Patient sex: M
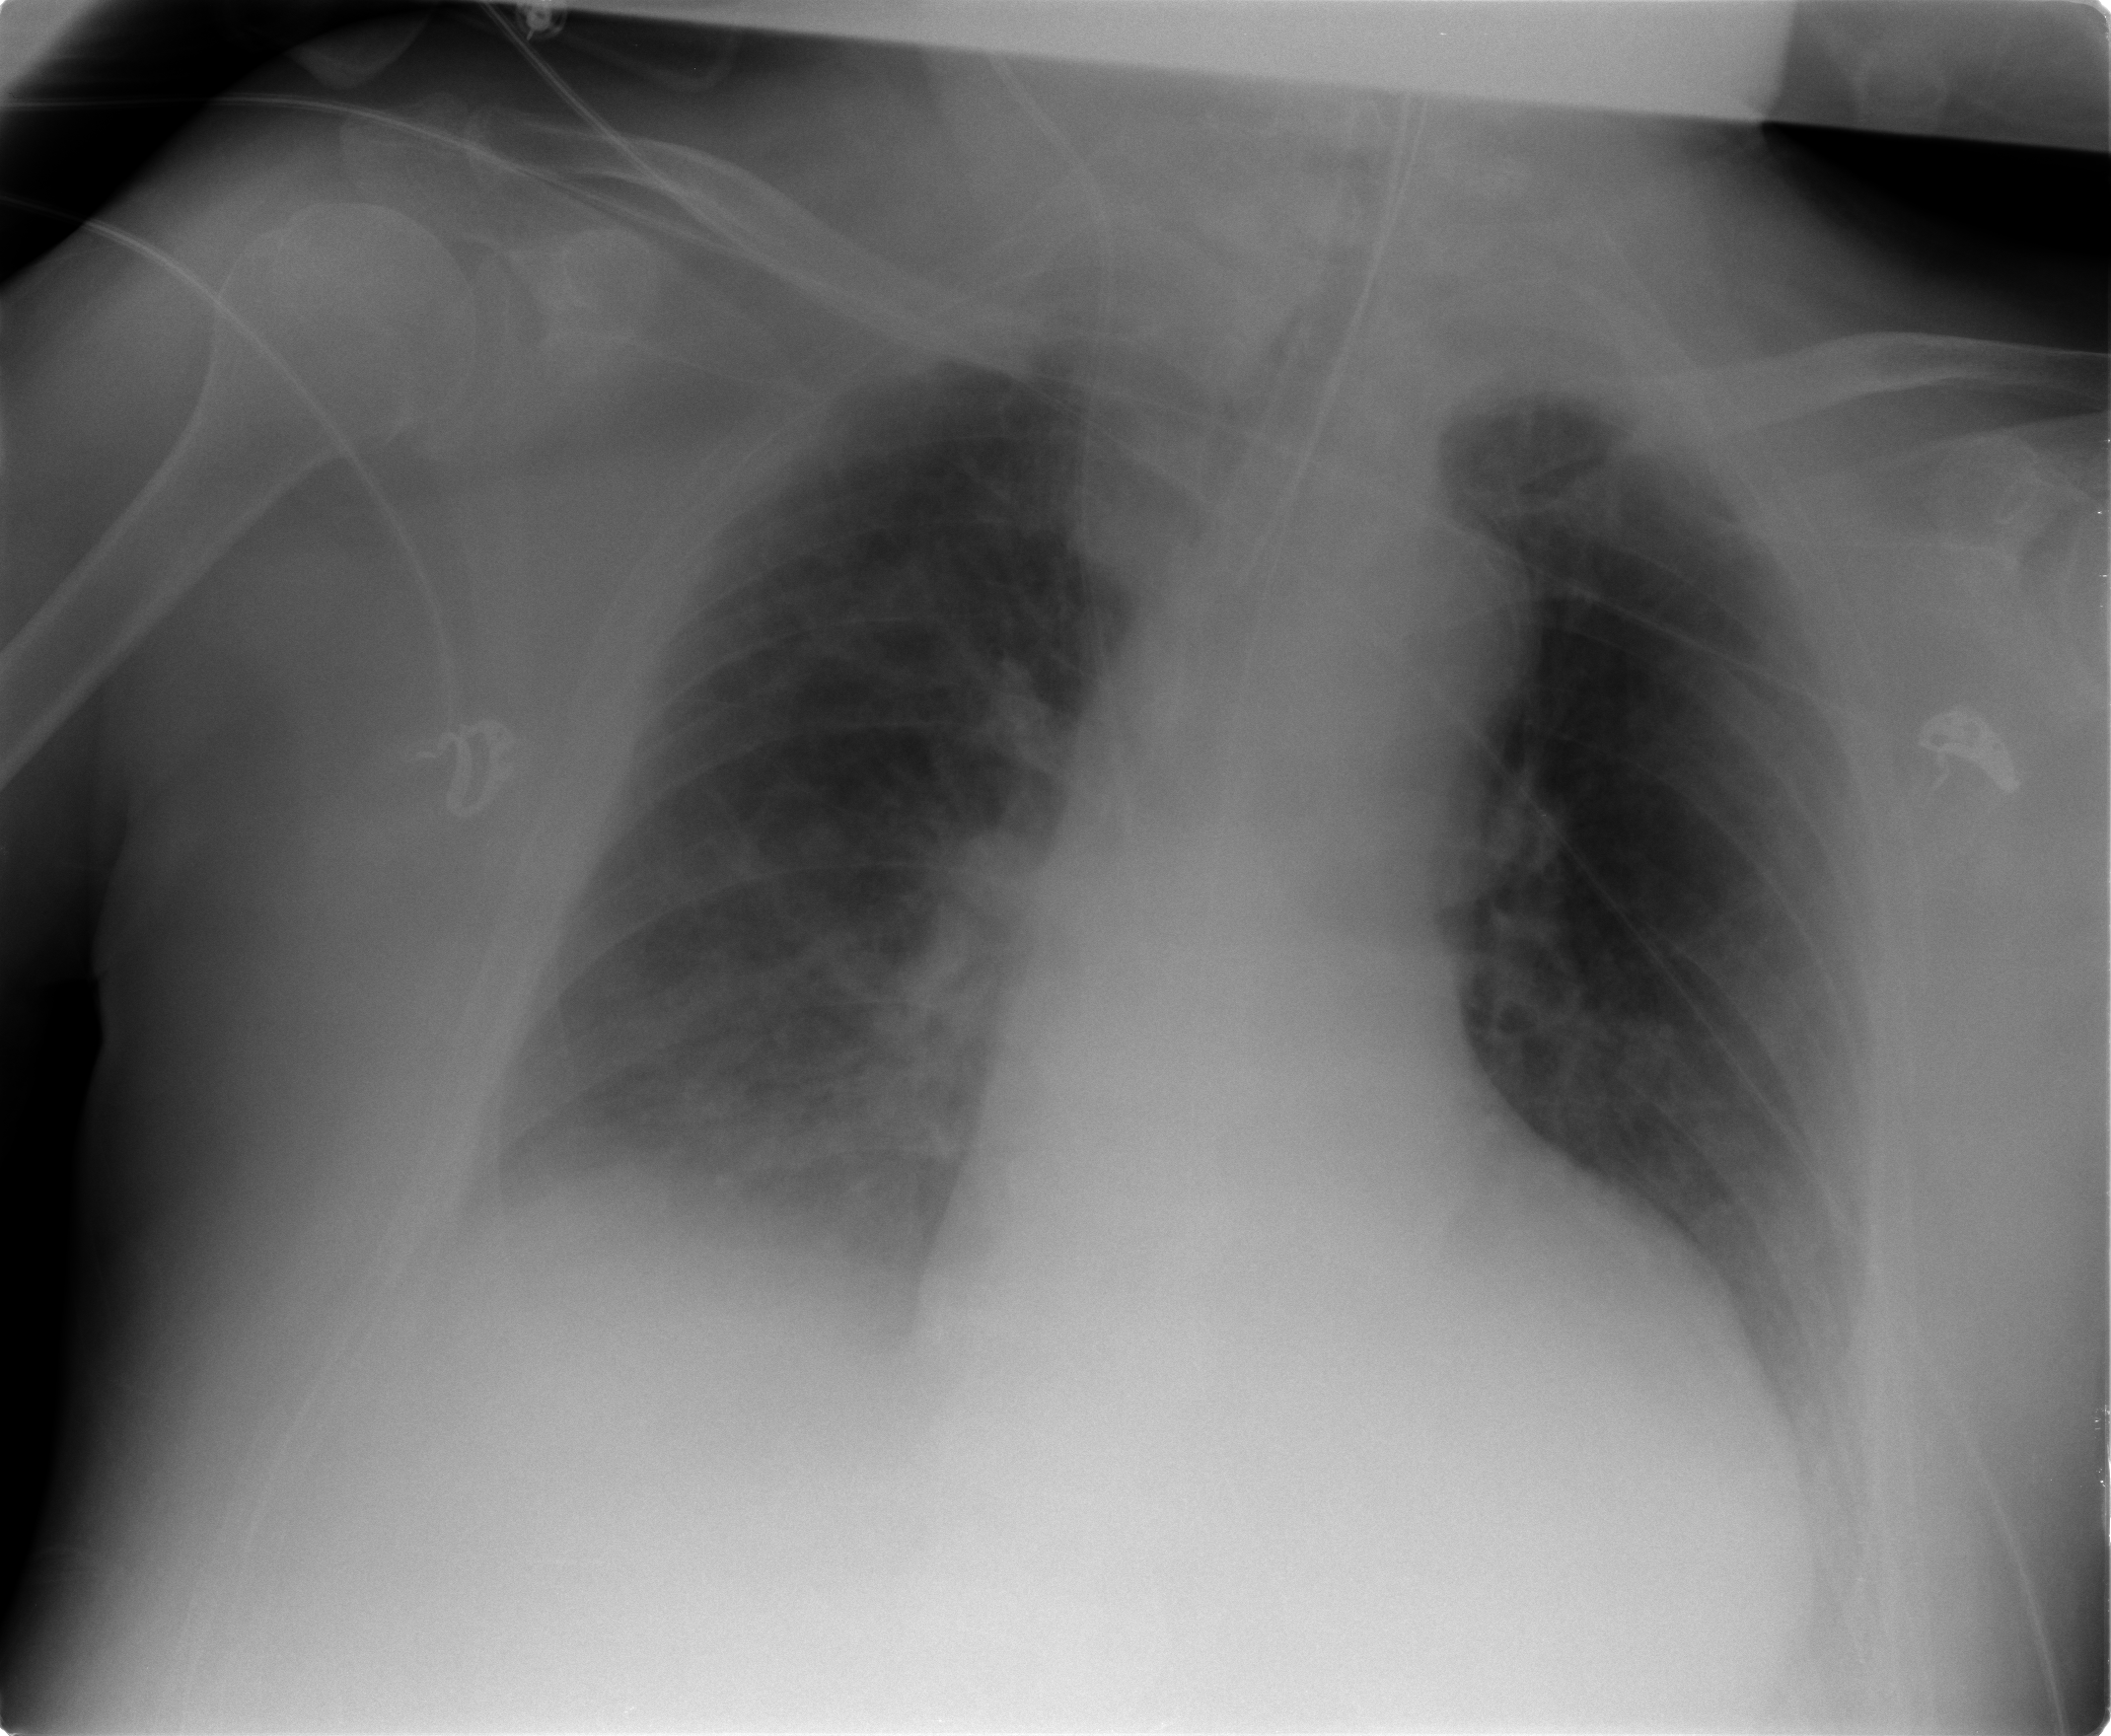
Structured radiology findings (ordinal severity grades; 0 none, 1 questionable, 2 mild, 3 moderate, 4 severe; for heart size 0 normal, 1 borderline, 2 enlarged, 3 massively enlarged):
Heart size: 2
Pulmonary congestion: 2
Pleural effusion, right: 2
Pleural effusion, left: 0
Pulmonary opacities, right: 0
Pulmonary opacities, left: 0
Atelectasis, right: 0
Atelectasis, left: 0